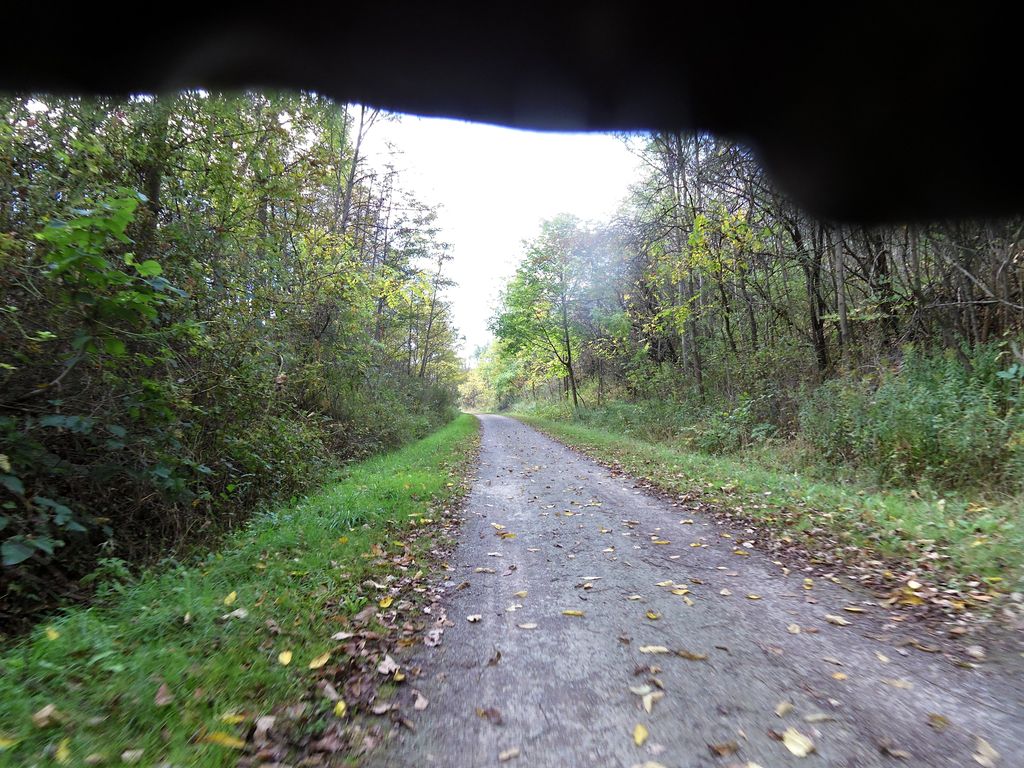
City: hamilton